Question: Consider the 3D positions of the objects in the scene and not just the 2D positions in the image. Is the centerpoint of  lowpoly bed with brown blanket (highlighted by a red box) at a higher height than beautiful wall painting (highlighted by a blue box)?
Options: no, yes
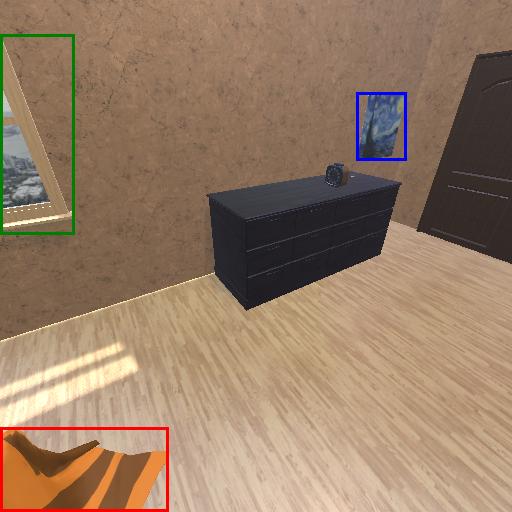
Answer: no